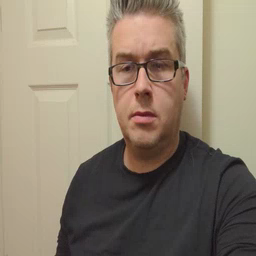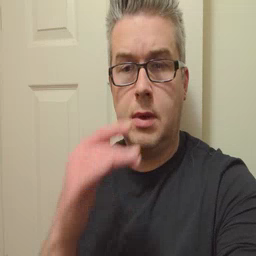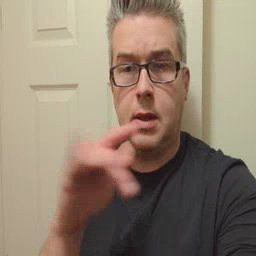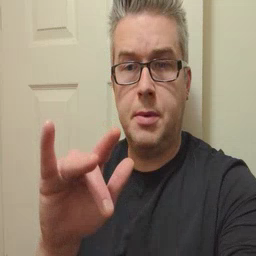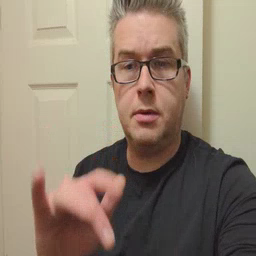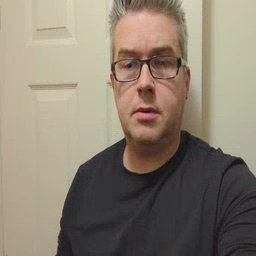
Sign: empty